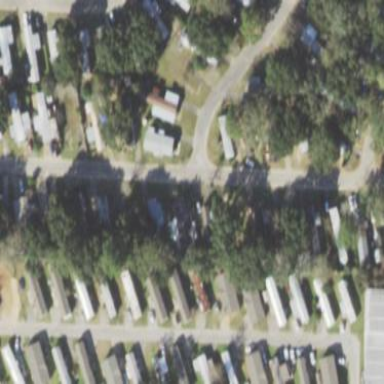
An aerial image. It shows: Residential area known as trailer park.